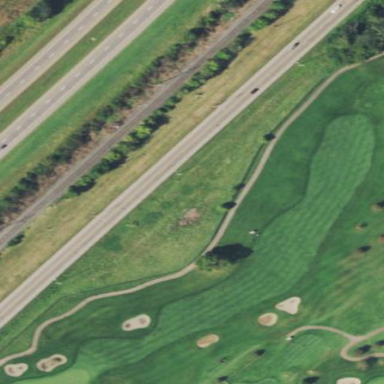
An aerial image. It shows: Grassy area designated as golf fairway.